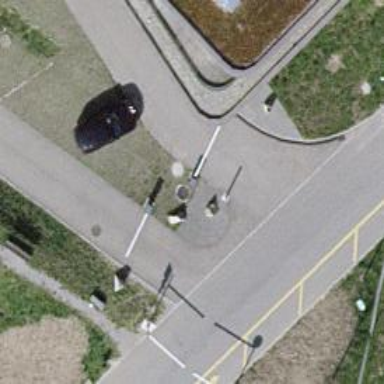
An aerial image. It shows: Lift gate barrier.